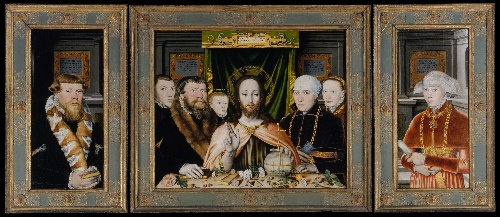
Title: Christ Blessing, Surrounded by a Donor Family
Artist: German Painter
Artist bio: probably active Hamburg and Lower Saxony, 1560s–80s
Date: ca. 1573–82
Object type: Painting, triptych
Classification: Paintings
Medium: Oil and gold on oak
Dimensions: Central panel 31 3/8 x 37 5/8 in. (79.7 x 95.6 cm); each wing 32 x 14 5/8 in. (81.3 x 37.1 cm)
Department: European Paintings
Credit line: Gift of J. Pierpont Morgan, 1917
Accession year: 1917
Repository: Metropolitan Museum of Art, New York, NY
Tags: Men|Women|Christ